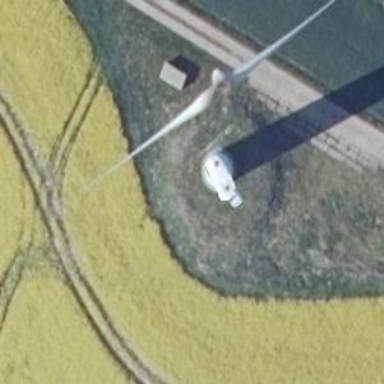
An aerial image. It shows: Wind generator powered by horizontal axis wind turbine.